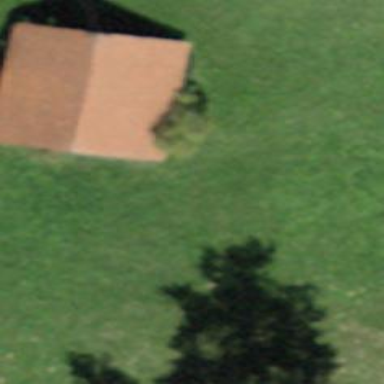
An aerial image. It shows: Rural barn.